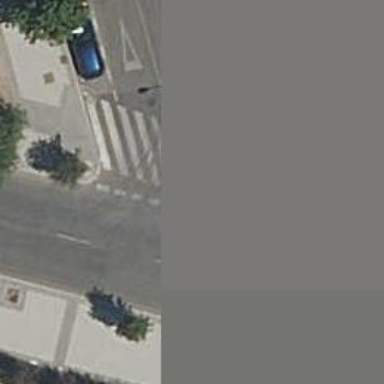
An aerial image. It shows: Kerb barrier.